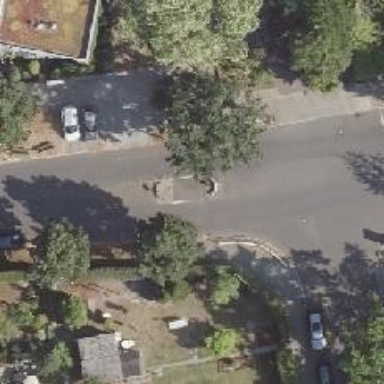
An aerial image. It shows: Unmarked crossing with pedestrian island.